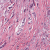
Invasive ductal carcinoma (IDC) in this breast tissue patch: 1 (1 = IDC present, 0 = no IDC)